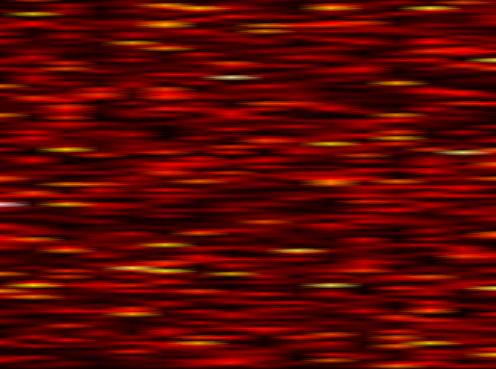
Label: WOLA